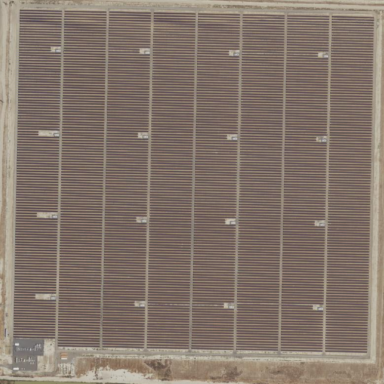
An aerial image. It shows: Solar power plant with photovoltaic technology surrounded by fence.